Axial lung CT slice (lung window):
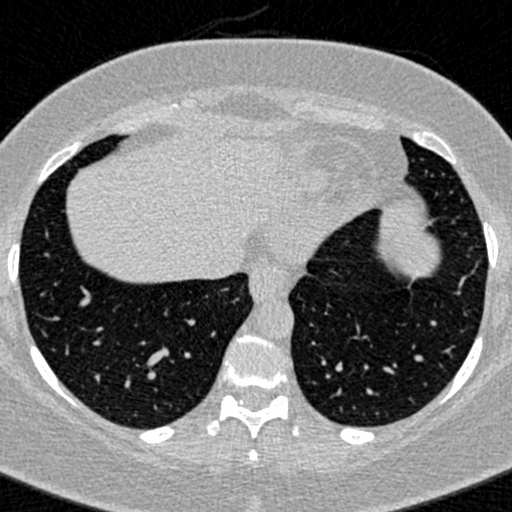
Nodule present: no